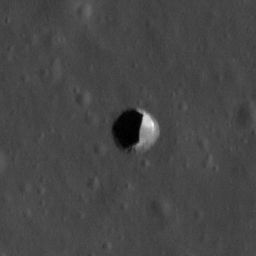
Pit: Highland 2
Host crater: Highland
Host type: highland
Lunar coordinates: latitude 41.156, longitude 18.821